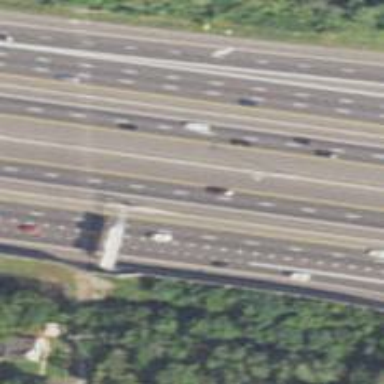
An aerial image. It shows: Motorway junction.